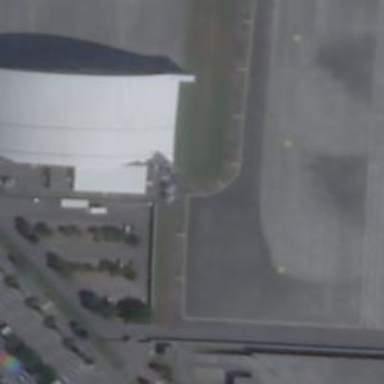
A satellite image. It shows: Hangar located at airport.